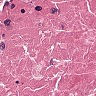
Metastatic tissue present: yes